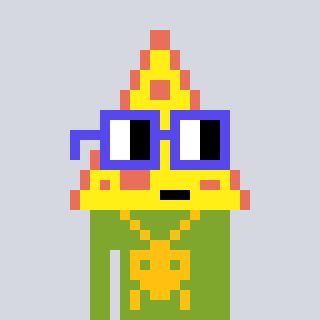
a pixel art character with square blue glasses, a pizza-shaped head and a slimegreen-colored body on a cool background